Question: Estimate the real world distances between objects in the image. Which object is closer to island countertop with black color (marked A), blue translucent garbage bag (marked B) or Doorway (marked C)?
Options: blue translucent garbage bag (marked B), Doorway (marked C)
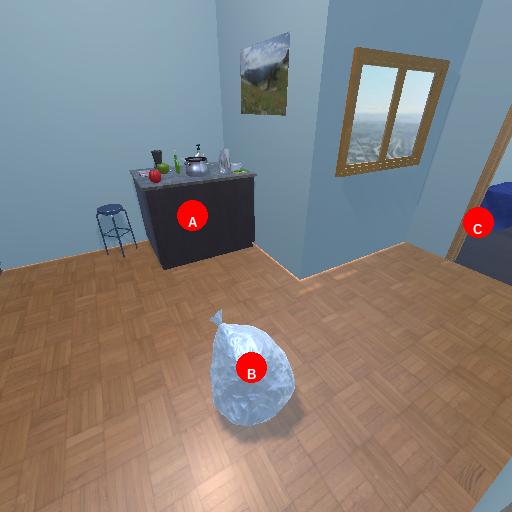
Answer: blue translucent garbage bag (marked B)